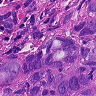
Metastatic tissue present: yes